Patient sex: M
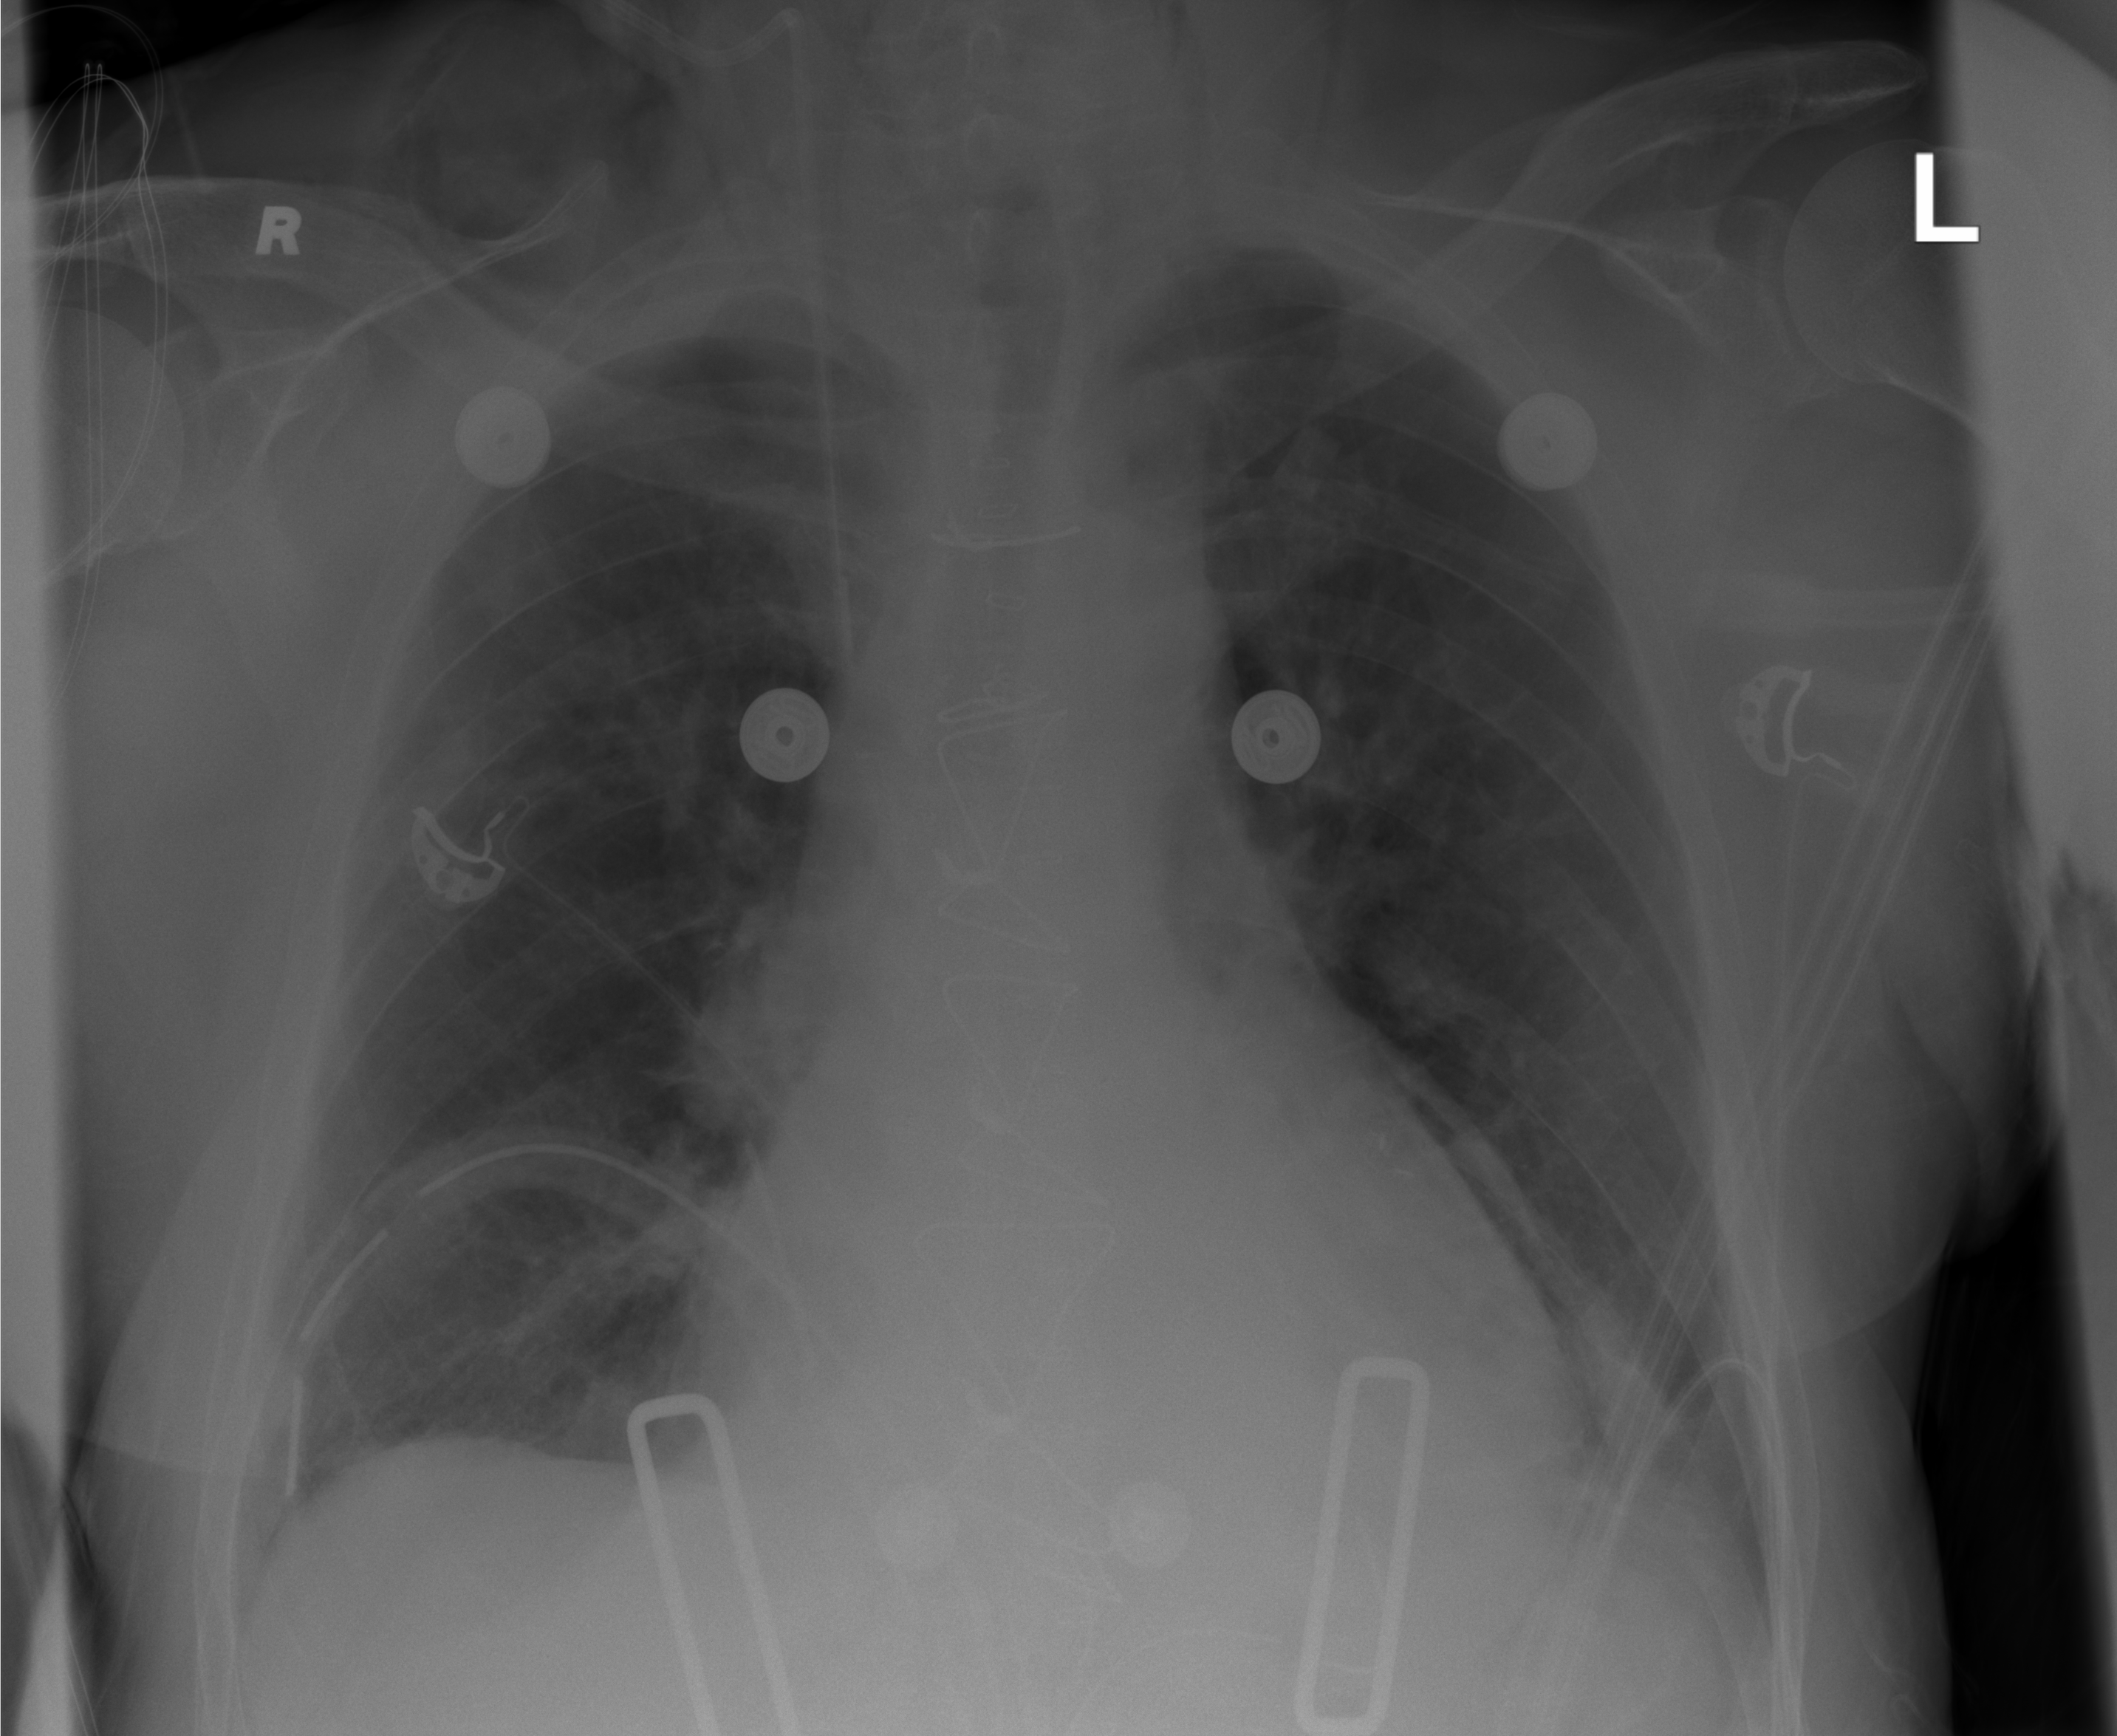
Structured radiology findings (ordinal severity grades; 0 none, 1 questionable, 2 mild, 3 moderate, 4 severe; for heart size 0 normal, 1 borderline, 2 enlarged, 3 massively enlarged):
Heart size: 2
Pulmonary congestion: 0
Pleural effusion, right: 0
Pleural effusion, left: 0
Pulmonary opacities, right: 0
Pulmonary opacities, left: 0
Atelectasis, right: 2
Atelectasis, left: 2